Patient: sex M, age 42
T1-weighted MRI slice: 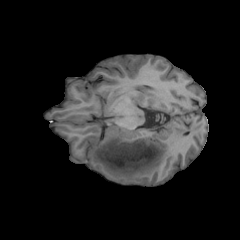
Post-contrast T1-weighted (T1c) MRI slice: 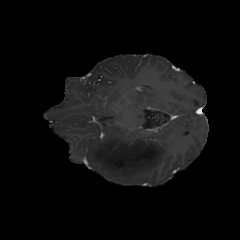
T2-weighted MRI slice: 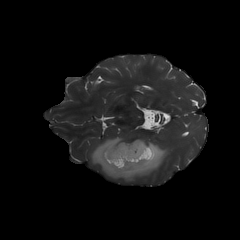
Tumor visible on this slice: yes
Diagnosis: Astrocytoma, IDH-mutant
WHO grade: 2